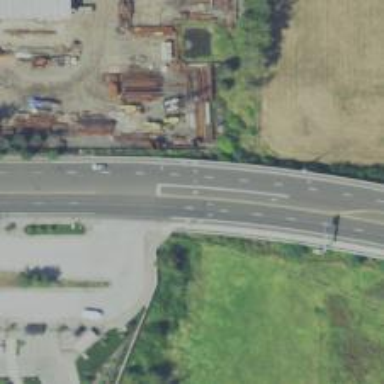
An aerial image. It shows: Secondary road with embankment.